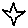
Label: star